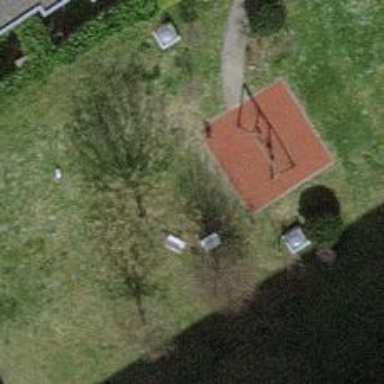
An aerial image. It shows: Bench.